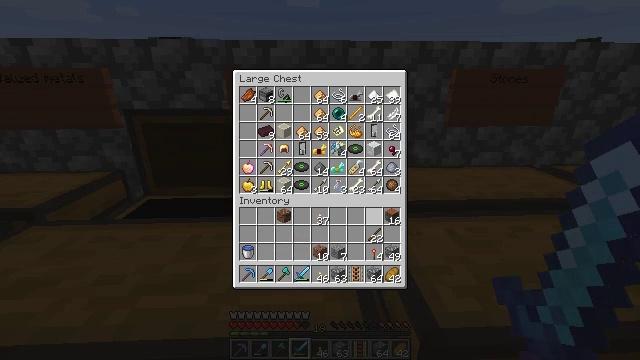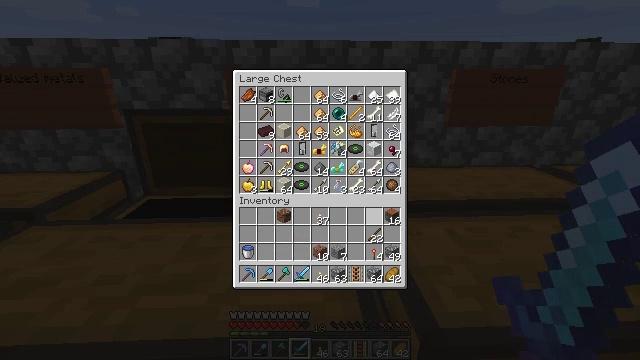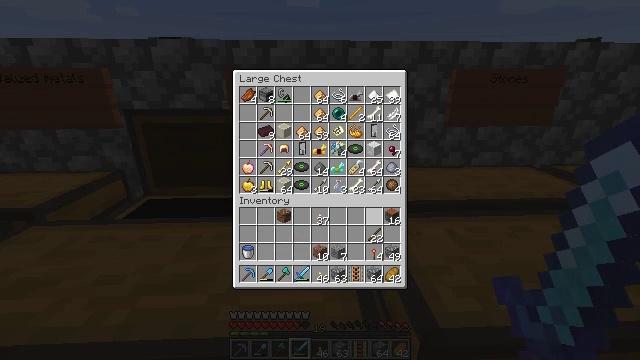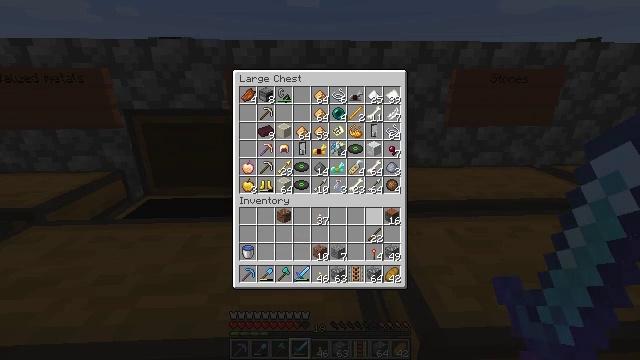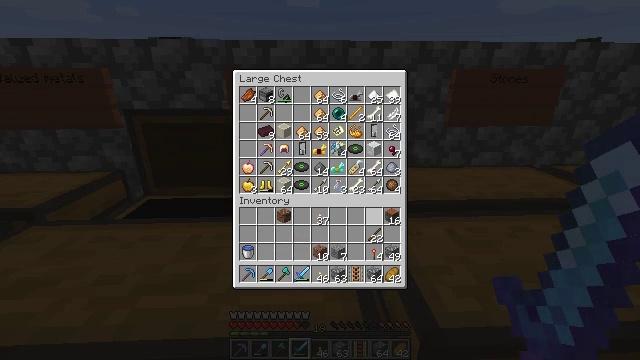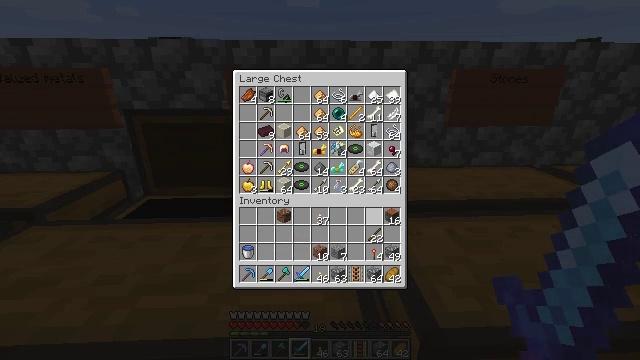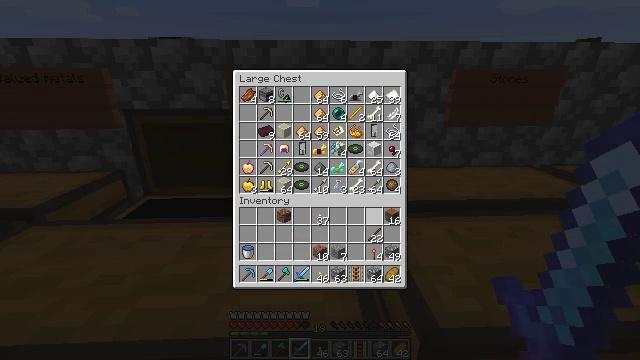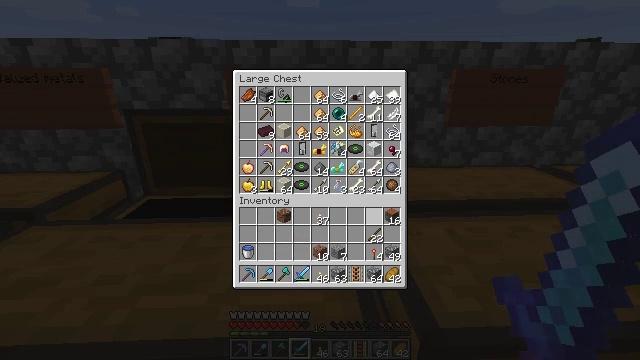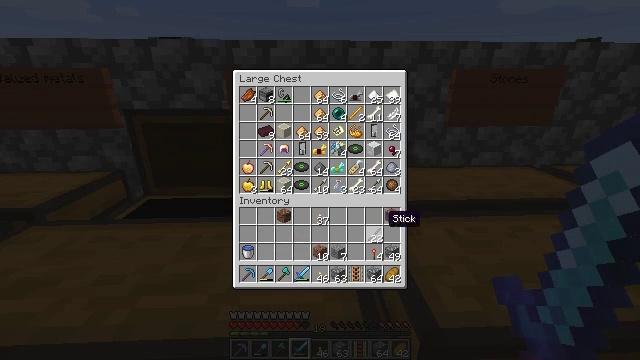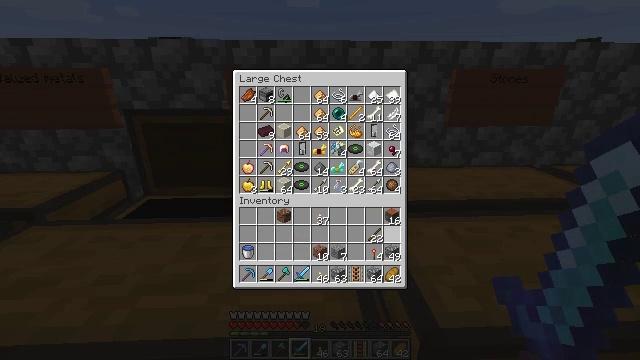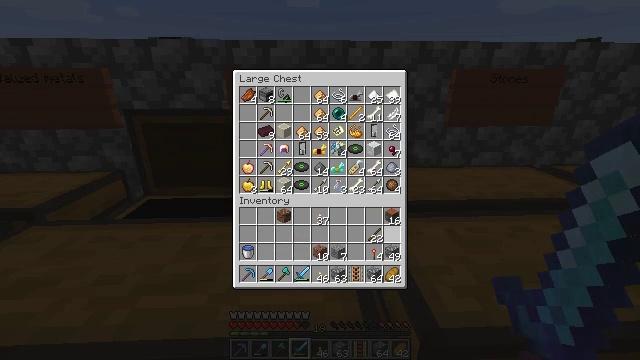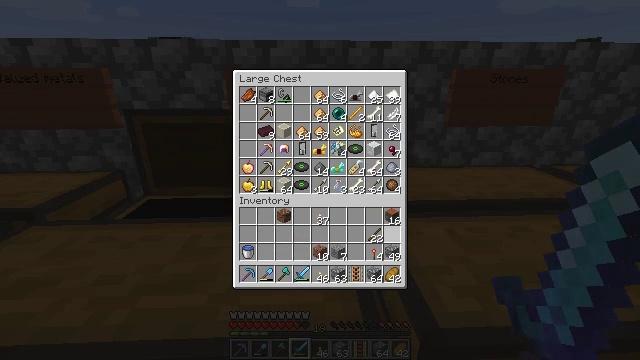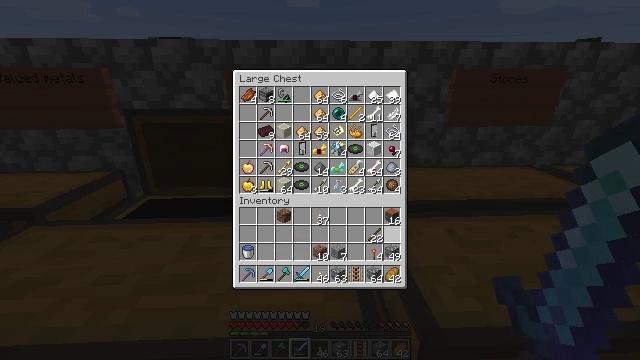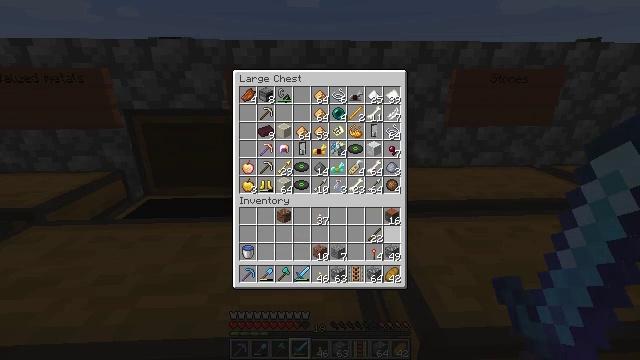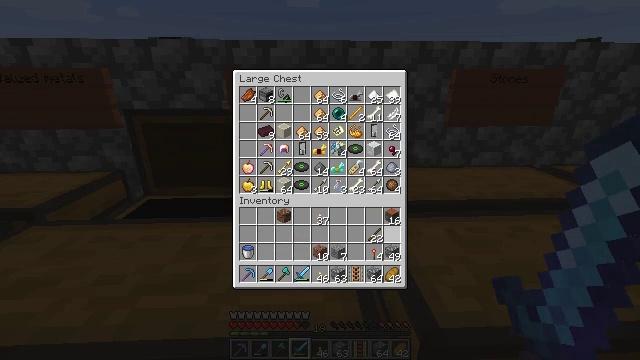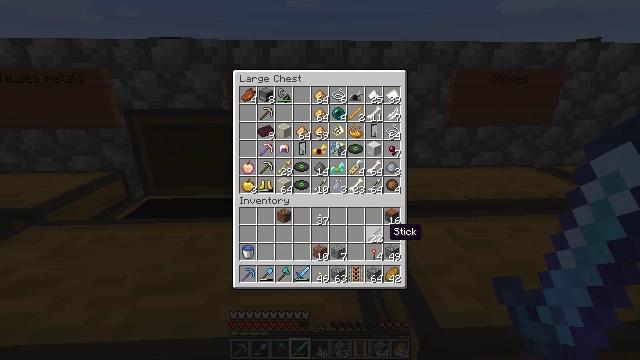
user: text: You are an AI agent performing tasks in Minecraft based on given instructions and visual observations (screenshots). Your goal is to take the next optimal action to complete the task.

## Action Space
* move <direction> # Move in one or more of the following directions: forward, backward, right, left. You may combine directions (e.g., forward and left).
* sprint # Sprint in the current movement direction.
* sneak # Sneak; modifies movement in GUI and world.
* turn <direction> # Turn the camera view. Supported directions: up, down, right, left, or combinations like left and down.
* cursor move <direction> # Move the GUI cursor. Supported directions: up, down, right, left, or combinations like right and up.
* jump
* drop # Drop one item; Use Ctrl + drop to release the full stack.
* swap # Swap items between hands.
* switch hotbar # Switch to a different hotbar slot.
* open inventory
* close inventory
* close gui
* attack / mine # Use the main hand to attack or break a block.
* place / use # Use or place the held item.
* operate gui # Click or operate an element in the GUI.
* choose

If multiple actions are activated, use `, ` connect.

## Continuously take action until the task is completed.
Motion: motion action
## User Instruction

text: Remove a granite from the inventory.
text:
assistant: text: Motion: no_op
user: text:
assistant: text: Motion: no_op
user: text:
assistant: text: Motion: no_op
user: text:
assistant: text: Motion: no_op
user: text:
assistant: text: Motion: no_op
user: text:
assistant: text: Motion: no_op
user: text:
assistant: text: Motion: no_op
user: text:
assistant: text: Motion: no_op
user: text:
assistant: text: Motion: no_op
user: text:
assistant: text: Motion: no_op
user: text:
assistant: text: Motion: no_op
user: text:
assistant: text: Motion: no_op
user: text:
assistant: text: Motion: no_op
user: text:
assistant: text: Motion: no_op
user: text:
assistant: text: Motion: no_op
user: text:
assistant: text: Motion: no_op
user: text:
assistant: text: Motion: no_op
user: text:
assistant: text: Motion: no_op
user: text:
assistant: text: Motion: no_op
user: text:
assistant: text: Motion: no_op
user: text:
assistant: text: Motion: no_op
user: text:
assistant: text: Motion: no_op
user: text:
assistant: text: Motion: no_op
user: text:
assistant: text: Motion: no_op
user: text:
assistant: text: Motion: no_op
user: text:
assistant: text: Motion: no_op
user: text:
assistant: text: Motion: no_op
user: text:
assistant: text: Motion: no_op
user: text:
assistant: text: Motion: no_op
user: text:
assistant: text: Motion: no_op